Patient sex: M
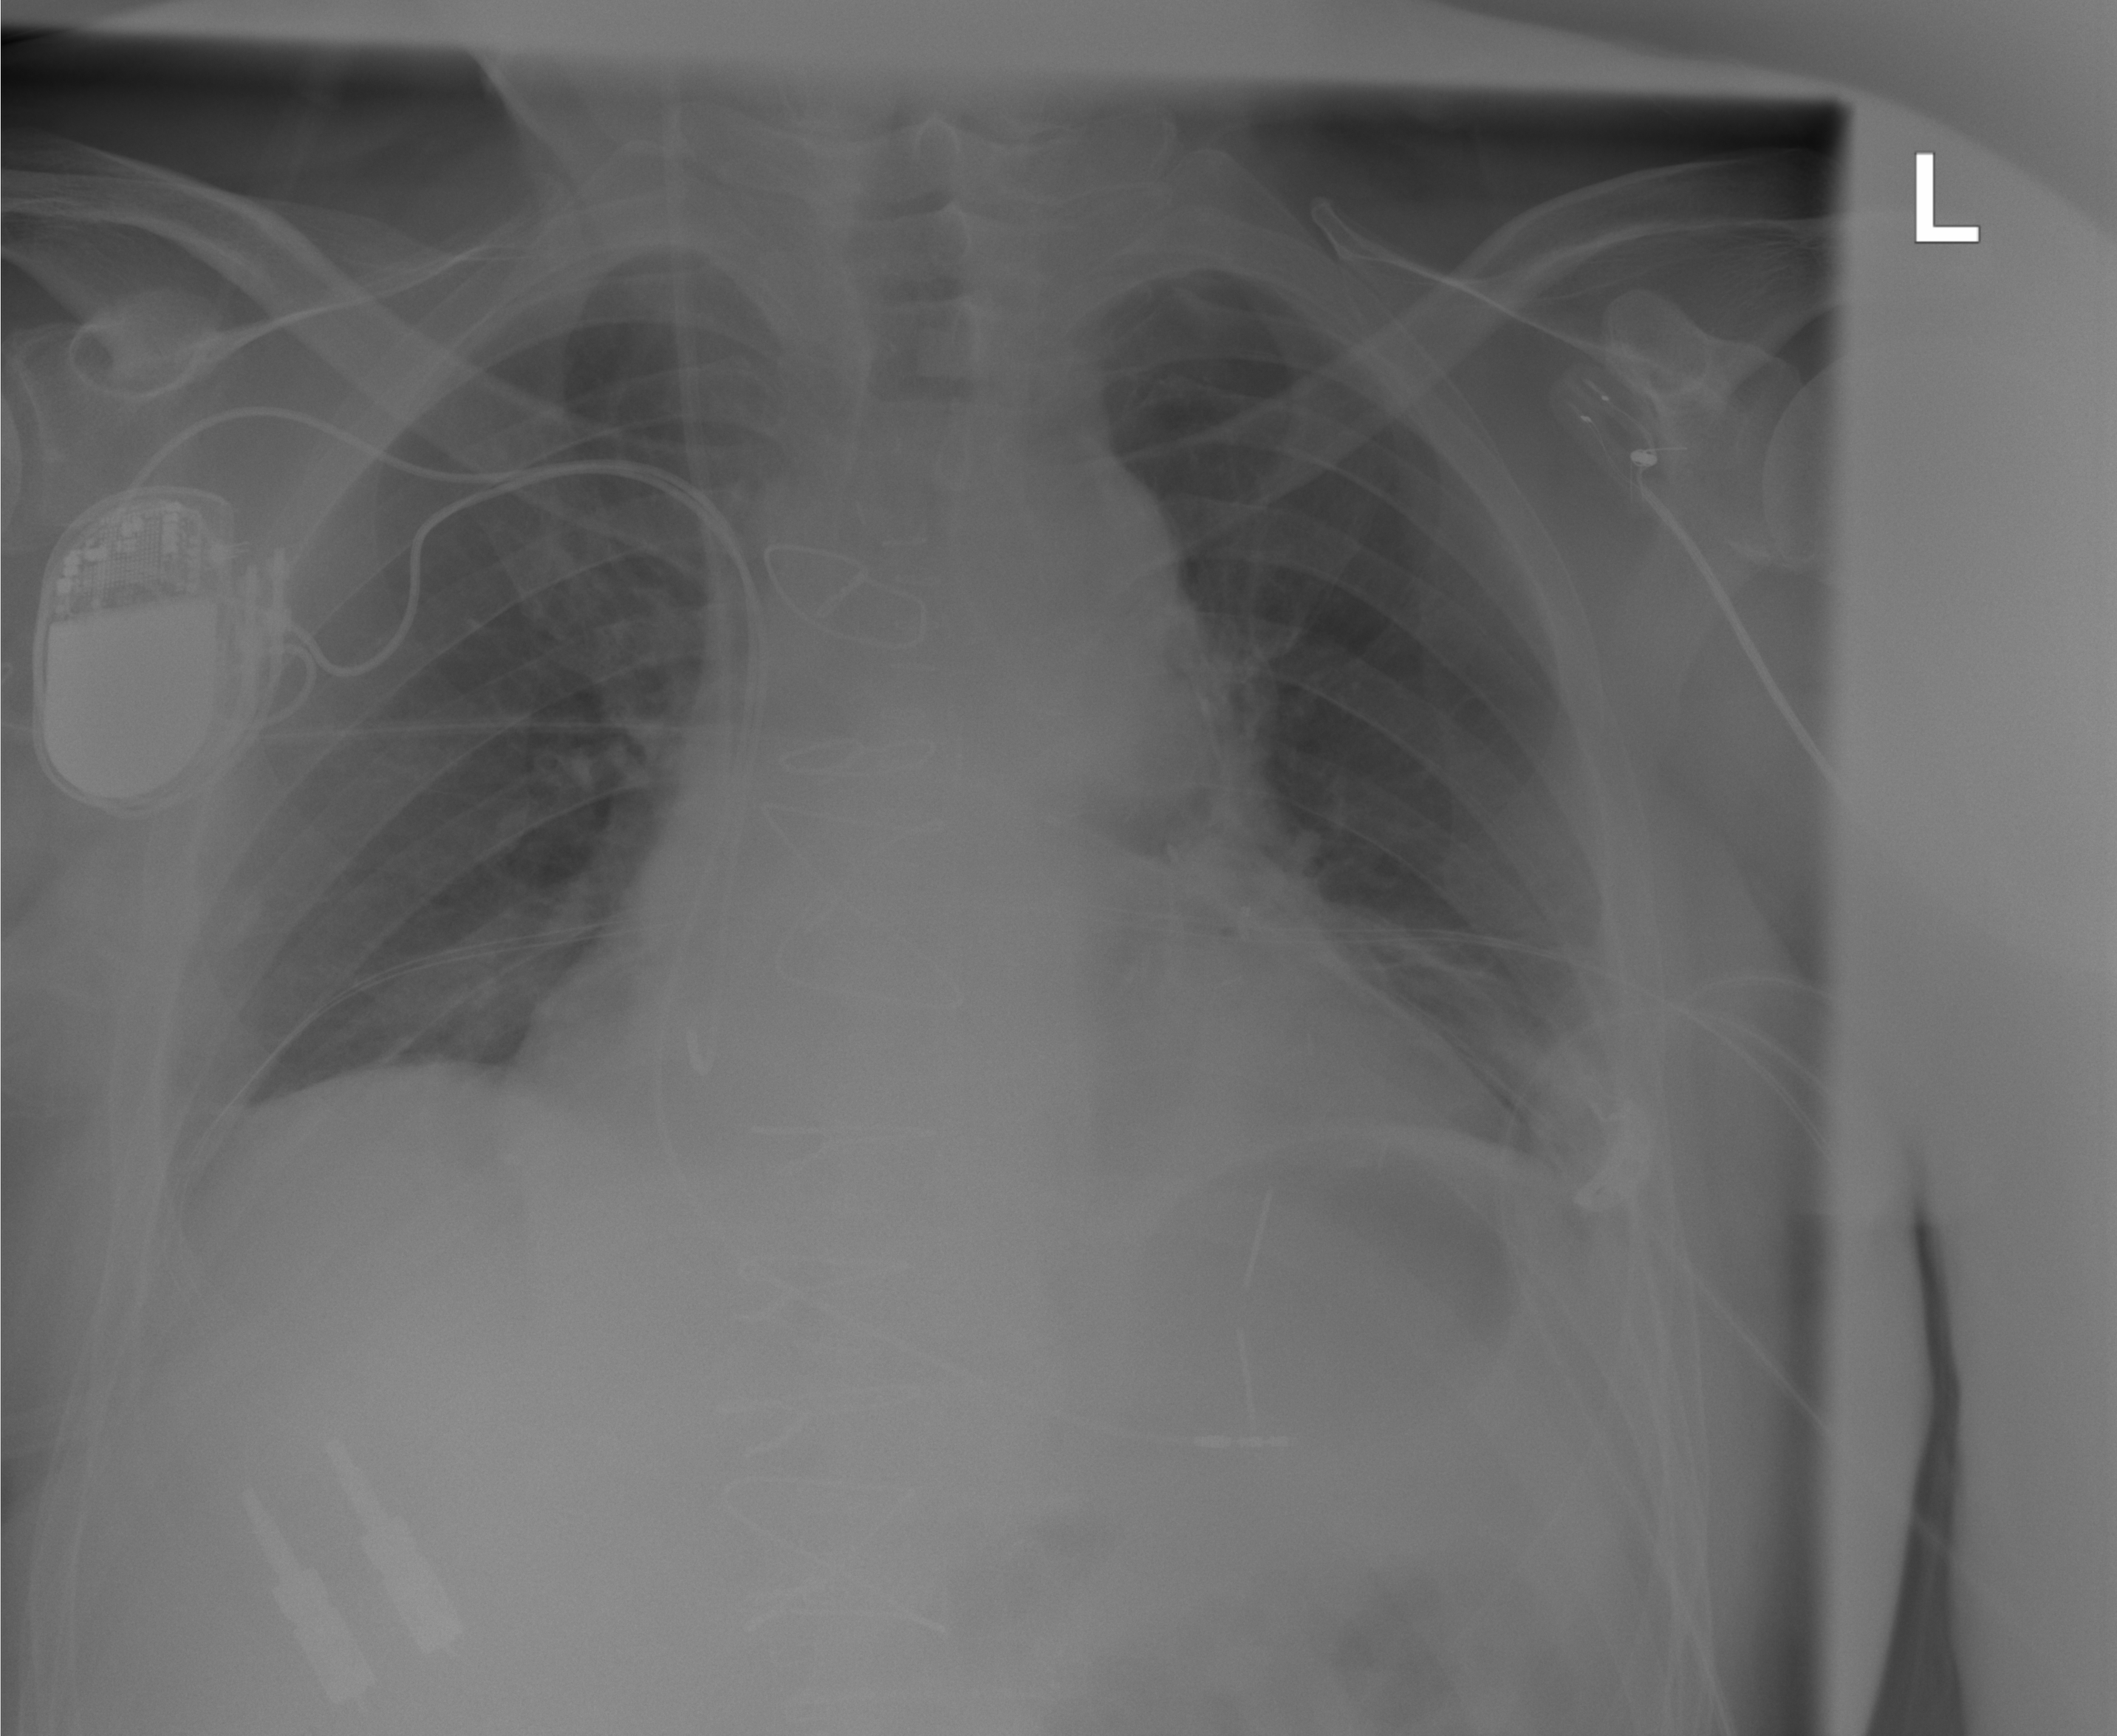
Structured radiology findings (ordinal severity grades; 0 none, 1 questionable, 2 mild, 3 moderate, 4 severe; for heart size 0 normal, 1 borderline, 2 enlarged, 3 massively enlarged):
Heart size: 2
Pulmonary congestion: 0
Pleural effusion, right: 2
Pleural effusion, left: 2
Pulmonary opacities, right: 0
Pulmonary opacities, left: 0
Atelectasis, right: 2
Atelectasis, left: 2